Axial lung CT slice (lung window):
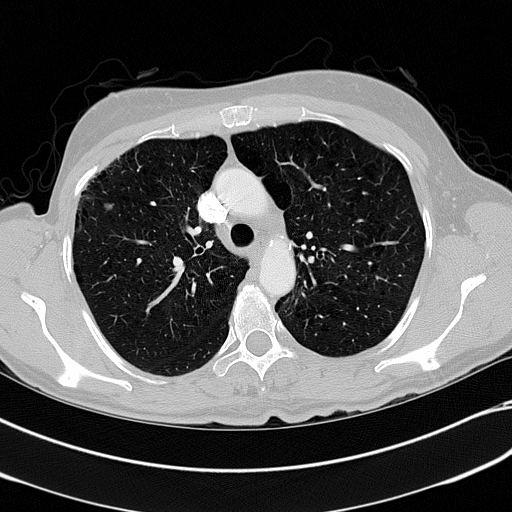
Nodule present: yes
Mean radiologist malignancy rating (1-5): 3.25